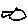
Label: fish